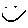
Label: smiley face